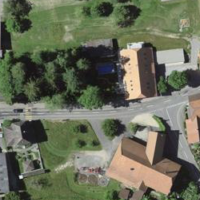
EUNIS habitat code: 55
Species observed at this site:
Circaea lutetiana